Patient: sex M, age 71
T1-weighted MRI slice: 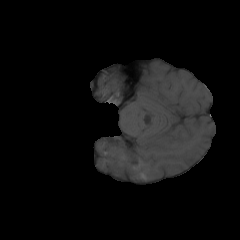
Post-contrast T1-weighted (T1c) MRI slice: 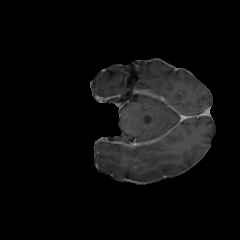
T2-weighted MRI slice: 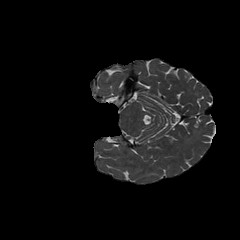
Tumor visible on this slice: no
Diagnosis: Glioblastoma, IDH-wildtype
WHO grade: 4